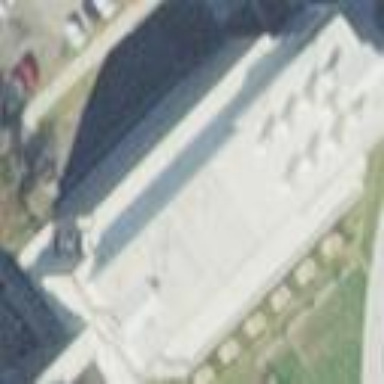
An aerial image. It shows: View of university building.